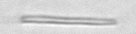
Label: fiber